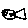
Label: fish